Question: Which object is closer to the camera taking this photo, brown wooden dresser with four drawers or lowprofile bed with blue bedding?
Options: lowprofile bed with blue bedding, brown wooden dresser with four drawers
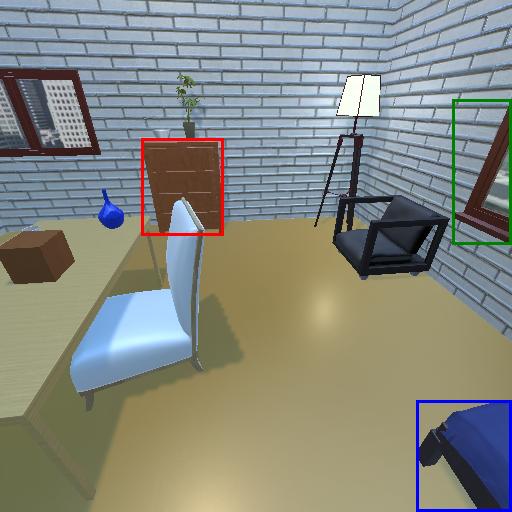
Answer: lowprofile bed with blue bedding